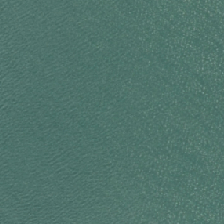
Land cover: lake_pond